Interaction volume radius: 10 \u00c5
Interaction volume height: 20 \u00c5
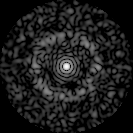
Disorder parameter: 0.8196